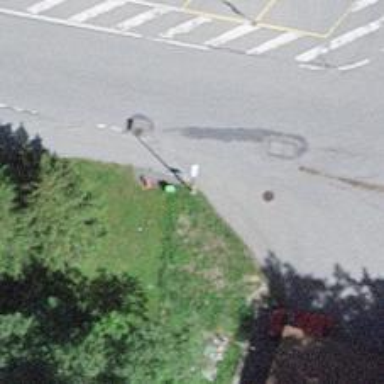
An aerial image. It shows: Guidepost providing information.